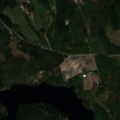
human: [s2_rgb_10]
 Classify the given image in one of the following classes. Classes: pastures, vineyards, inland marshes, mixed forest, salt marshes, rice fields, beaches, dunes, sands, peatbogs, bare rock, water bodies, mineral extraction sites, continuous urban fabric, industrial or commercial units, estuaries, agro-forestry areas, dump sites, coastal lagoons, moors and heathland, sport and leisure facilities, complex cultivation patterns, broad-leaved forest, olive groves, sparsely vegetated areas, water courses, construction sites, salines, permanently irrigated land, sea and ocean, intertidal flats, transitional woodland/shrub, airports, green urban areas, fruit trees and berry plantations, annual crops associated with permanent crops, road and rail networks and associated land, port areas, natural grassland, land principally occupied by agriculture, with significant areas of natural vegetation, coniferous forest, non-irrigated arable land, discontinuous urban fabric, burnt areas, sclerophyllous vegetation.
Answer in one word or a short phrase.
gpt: land principally occupied by agriculture, with significant areas of natural vegetation, coniferous forest, mixed forest, water bodies